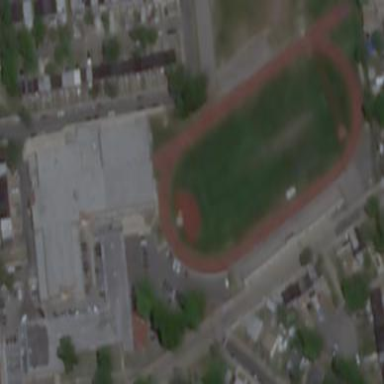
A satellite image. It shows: American football pitch for leisure and sport activities.